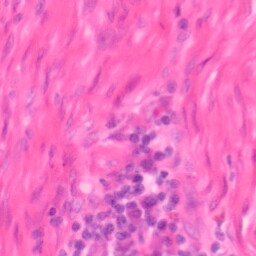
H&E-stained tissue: Colon